Interaction volume radius: 5 \u00c5
Interaction volume height: 30 \u00c5
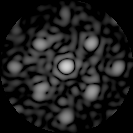
Disorder parameter: 0.3539